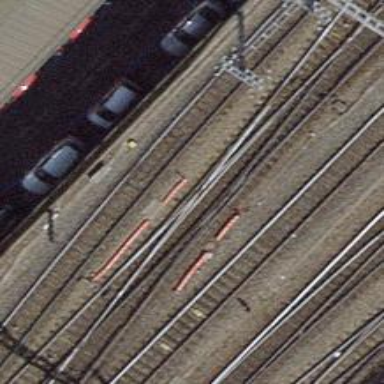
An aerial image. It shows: Single-track electrified railway with contact line.